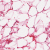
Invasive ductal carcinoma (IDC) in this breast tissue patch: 0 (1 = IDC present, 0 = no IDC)